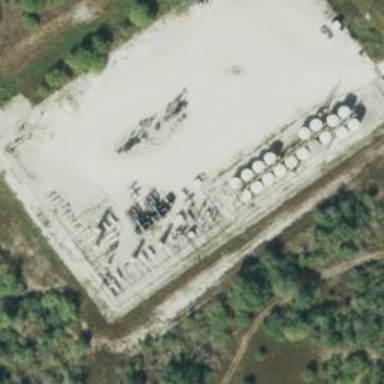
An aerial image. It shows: Storage tank with man-made structure.